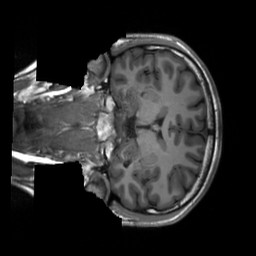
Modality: T1w
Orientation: coronal
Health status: healthy
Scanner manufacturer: siemens
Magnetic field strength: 3 T
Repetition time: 2.3 s
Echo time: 0.00207 s